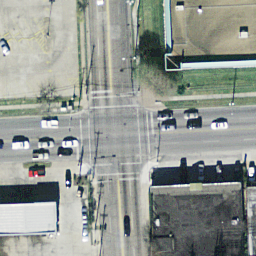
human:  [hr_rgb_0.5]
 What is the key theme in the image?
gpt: intersection